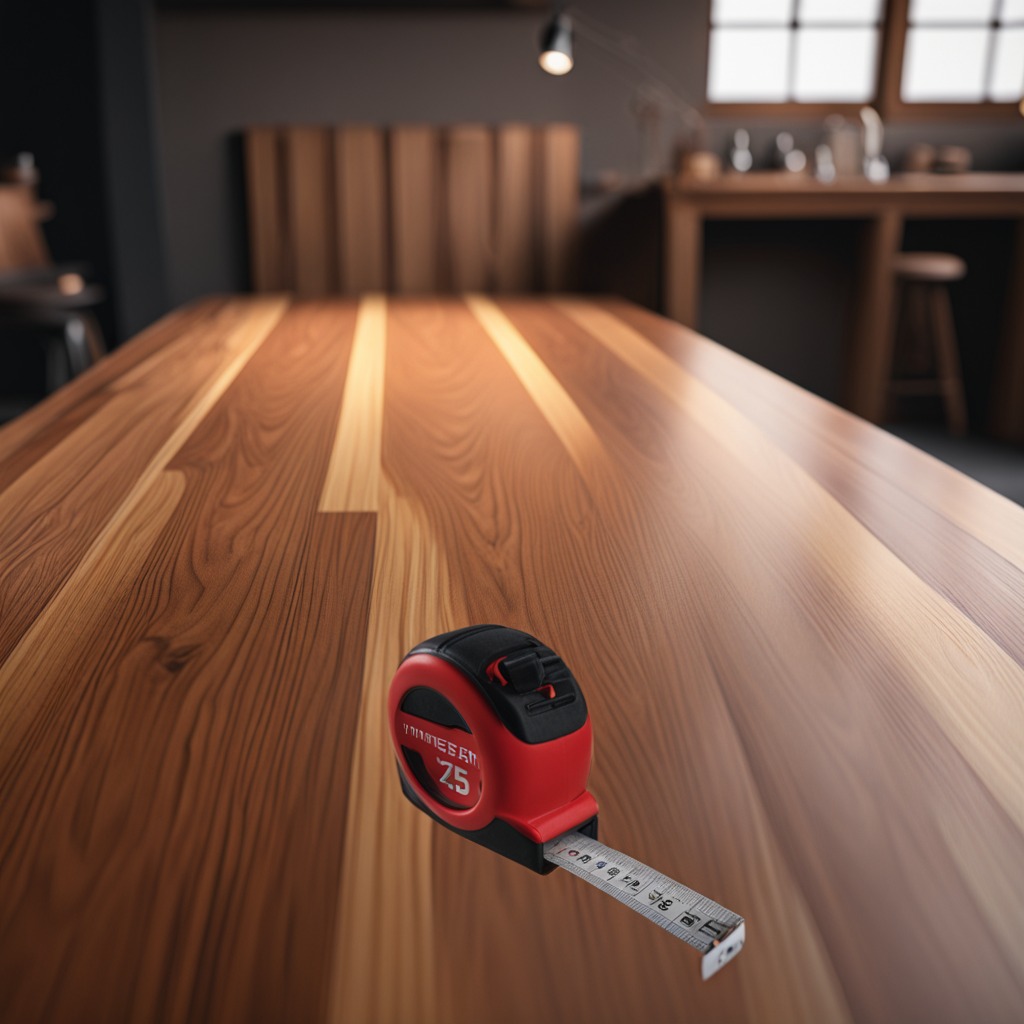
A measuring tape lies on the wooden table in a carpentry studio.